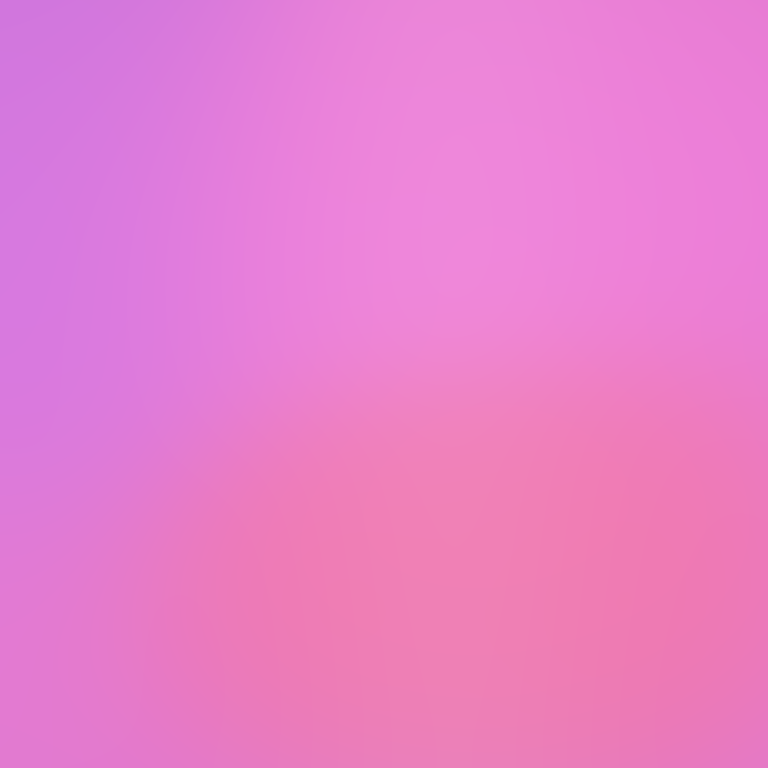
Abstract light effect, smooth gradient from soft pink to light purple, calm atmosphere, diffuse glow, no room, no furniture, no objects.